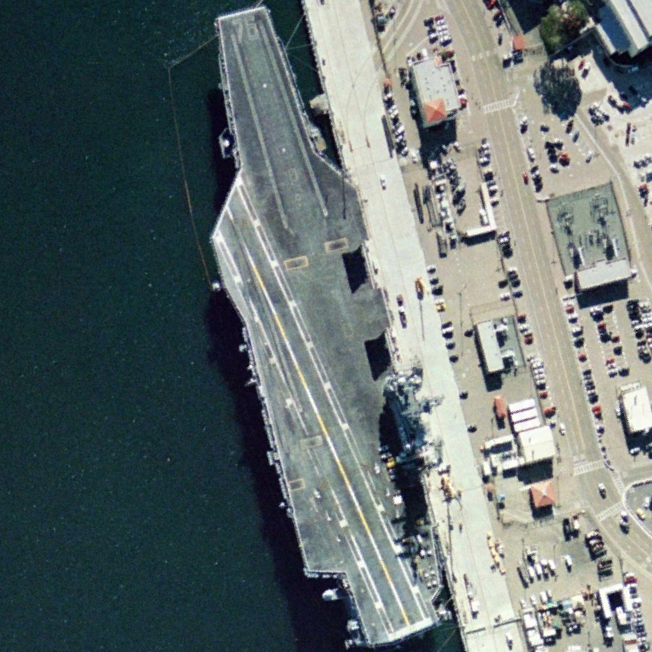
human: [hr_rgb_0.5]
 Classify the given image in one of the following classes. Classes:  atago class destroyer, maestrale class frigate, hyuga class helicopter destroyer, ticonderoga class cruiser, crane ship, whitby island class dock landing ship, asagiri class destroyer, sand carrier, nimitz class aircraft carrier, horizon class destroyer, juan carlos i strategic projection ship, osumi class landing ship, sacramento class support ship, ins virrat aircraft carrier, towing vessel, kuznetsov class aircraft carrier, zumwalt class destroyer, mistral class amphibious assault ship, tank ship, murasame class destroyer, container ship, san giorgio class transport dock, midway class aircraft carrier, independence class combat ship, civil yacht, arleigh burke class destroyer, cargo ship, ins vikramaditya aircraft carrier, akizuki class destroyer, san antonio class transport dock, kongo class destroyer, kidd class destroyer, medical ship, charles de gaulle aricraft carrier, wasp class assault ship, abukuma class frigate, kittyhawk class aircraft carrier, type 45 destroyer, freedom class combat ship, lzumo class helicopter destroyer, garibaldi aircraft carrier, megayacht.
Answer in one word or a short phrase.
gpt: Nimitz class aircraft carrier